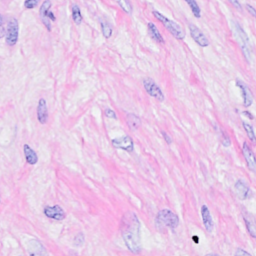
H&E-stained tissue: Breast